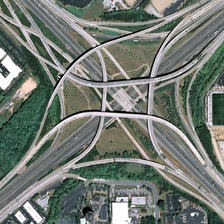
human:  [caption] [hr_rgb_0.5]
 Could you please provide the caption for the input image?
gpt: some buildings and green trees are near a complicated viaduct .

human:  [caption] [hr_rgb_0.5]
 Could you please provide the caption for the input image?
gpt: some buildings and green trees are near a complicated viaduct .

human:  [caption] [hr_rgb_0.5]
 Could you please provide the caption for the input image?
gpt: some buildings and green trees are near a complicated viaduct .

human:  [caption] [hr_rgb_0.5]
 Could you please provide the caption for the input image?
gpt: some buildings and green trees are near a complicated viaduct .

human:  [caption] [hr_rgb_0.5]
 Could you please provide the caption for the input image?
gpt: some buildings and green trees are near a complicated viaduct .